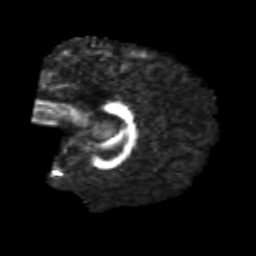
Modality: FA
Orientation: sagittal
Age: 28
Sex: male
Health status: healthy